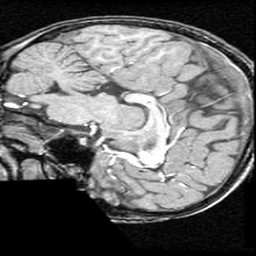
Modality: T1w
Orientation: sagittal
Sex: female
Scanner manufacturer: ge
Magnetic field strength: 1.5 T
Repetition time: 21 s
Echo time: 0.008 s